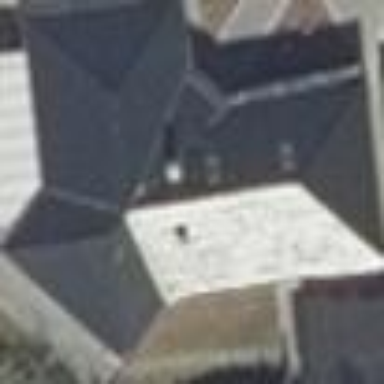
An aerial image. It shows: Simple house.